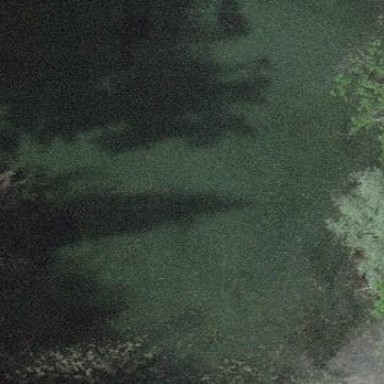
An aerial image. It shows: Peaceful pond surrounded by nature.